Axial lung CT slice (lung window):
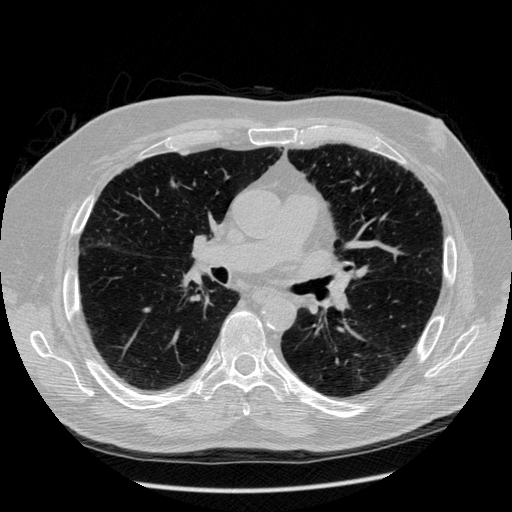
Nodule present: yes
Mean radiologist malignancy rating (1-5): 3.25